Interaction volume radius: 5 \u00c5
Interaction volume height: 15 \u00c5
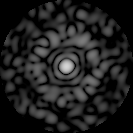
Disorder parameter: 0.8245